Question: In the image below,
'SEC_TO_TIME(SUM(TIME_TO_SEC(talktime)))' value is on right and
'SUM(TIME_TO_SEC(talktime))' is on left.

Last value given by 'SEC_TO_TIME(SUM(TIME_TO_SEC(talktime)))' is '838:59:59'
I tried this 'echo gmdate("H:i:s", <PHONE>);'.but this also has limit 86,400.
Can you please help me in converting large number of seconds to 'H:i:s' format.
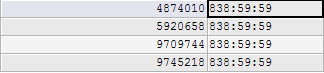
Answer: You have an overflow on the 'time' type. I think the MySQL <URL> is pretty clear on the limits:
> MySQL retrieves and displays 'TIME' values in 'HH:MM:SS' format (or
'HHH:MM:SS' format for large hours values). 'TIME' values may range from
'-838:59:59' to '838:59:59'.
EDIT:
You can convert the seconds to time manually:
'''
select concat_ws(':',
floor(SUM(TIME_TO_SEC(talktime)) / 3600),
lpad(mod(floor(SUM(TIME_TO_SEC(talktime) / 60)), 60), 2, '0'),
lpad(mod(SUM(TIME_TO_SEC(talktime)), 60), 2, '0')
)
'''